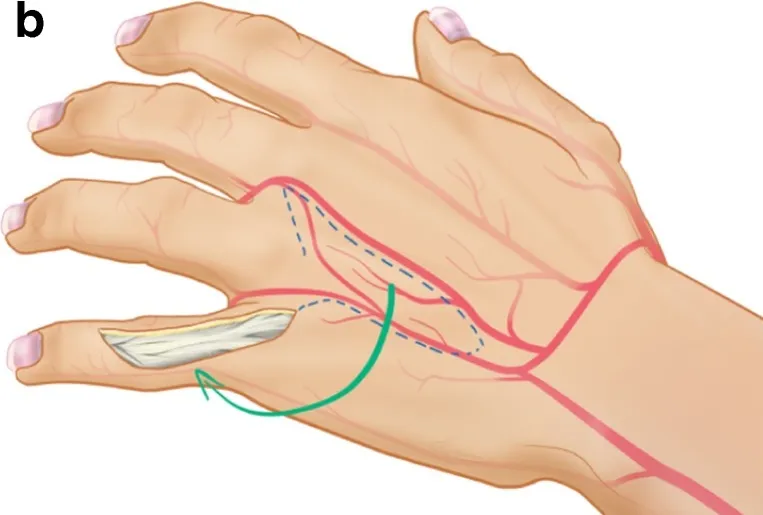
B; Schematic representation of the proposed dpDMCA flap.
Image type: medical_photograph (other_medical_photograph)